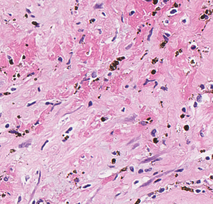
Tumor epithelial tissue: no
Tumor-associated stroma tissue: yes
Normal tissue: no